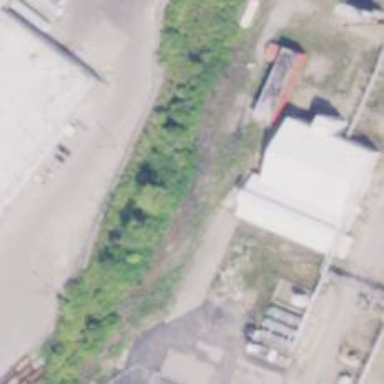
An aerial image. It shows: Abandoned railway.